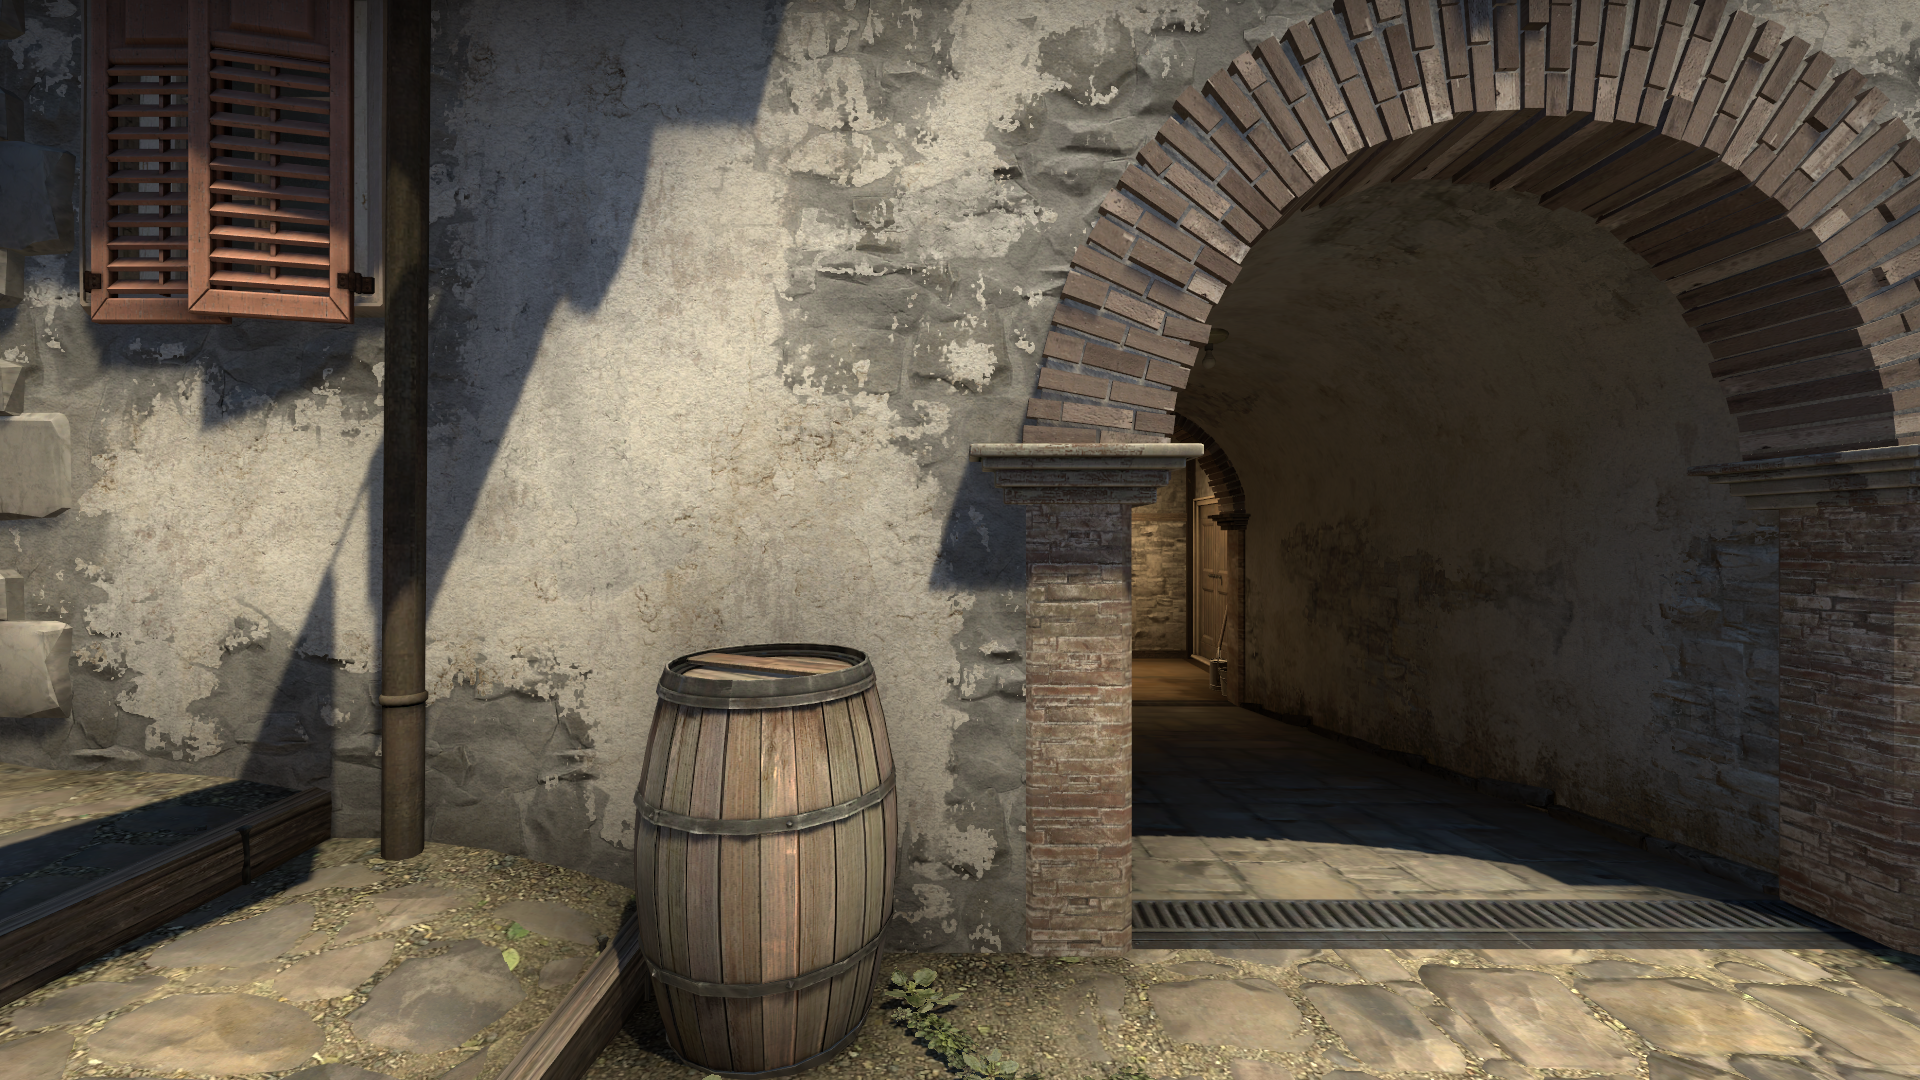
Map: de_inferno